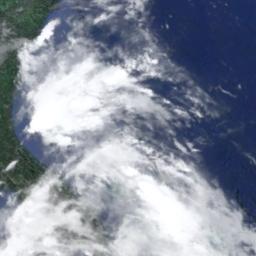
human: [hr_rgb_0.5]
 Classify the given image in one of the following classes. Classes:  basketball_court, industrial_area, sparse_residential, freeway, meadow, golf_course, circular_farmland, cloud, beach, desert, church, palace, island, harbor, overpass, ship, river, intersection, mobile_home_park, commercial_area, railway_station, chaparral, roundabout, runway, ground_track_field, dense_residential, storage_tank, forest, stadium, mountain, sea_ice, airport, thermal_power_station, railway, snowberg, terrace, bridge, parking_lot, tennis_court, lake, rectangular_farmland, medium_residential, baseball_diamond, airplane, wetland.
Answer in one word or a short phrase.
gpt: cloud